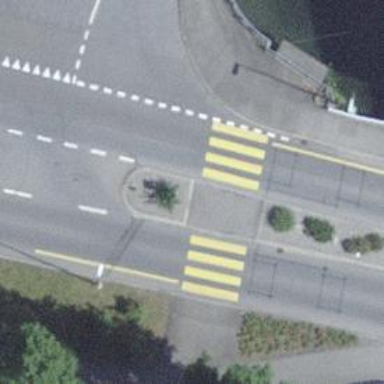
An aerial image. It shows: Uncontrolled zebra crossing with pedestrian island.